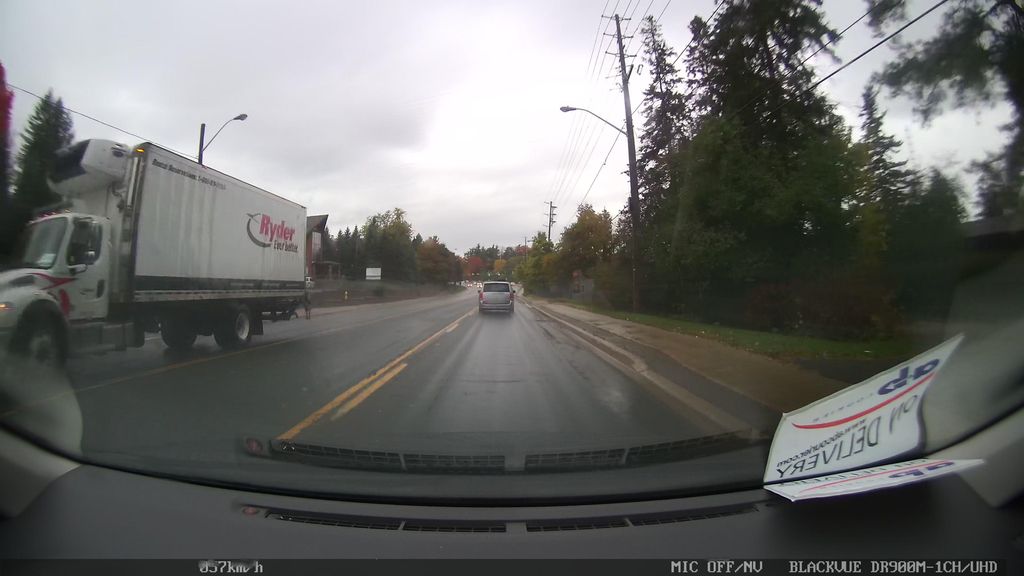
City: toronto